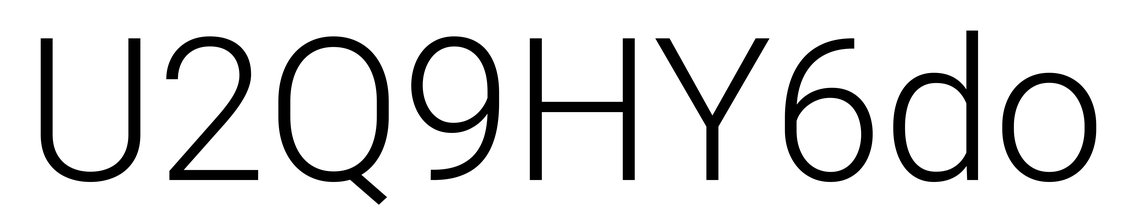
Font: Roboto_Light